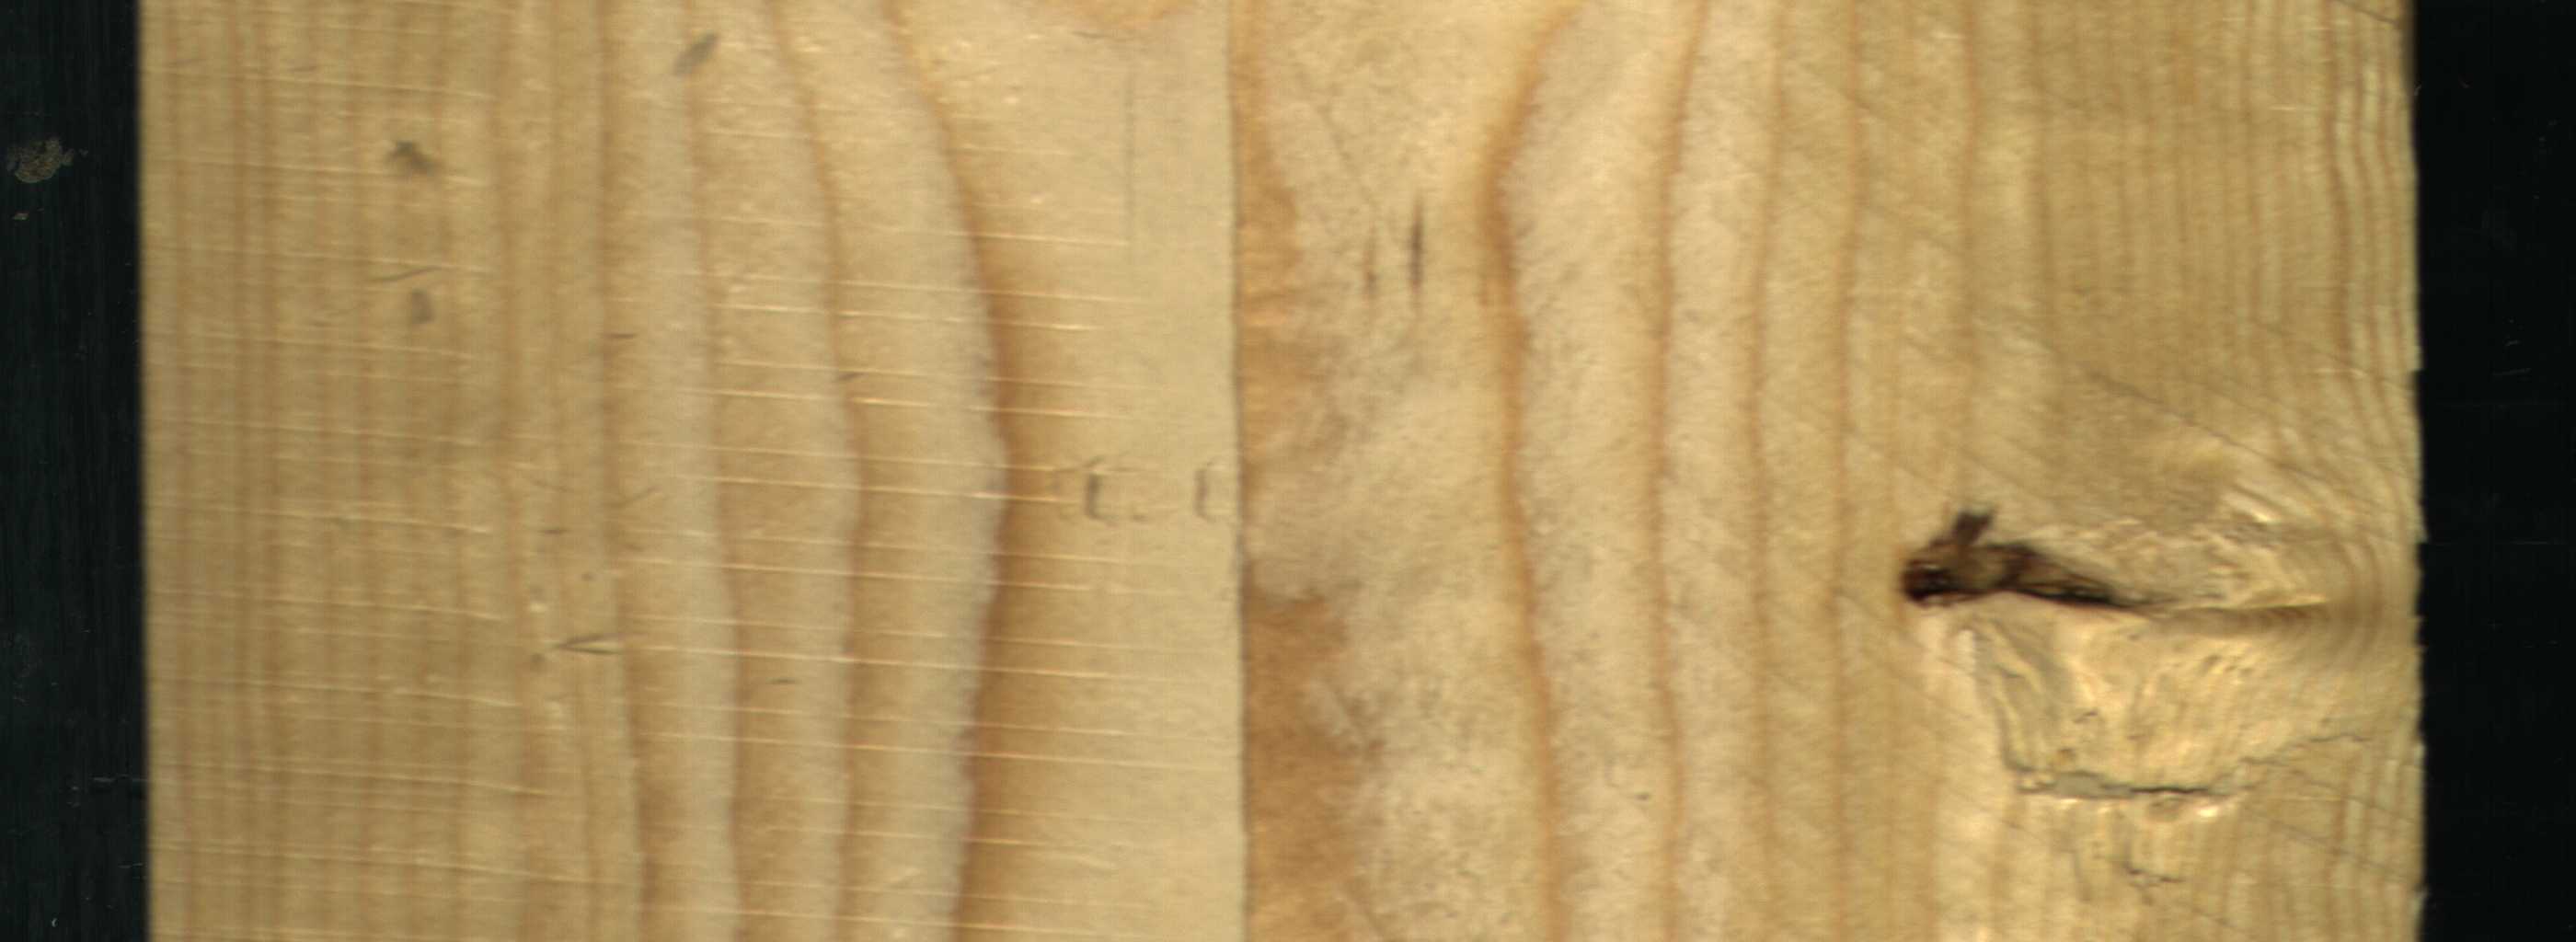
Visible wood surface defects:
Dead_Knot